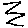
Label: zigzag